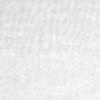
Label: no_change